Field crop: maize
Growth stage: 2
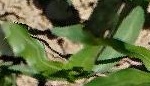
Species: maize